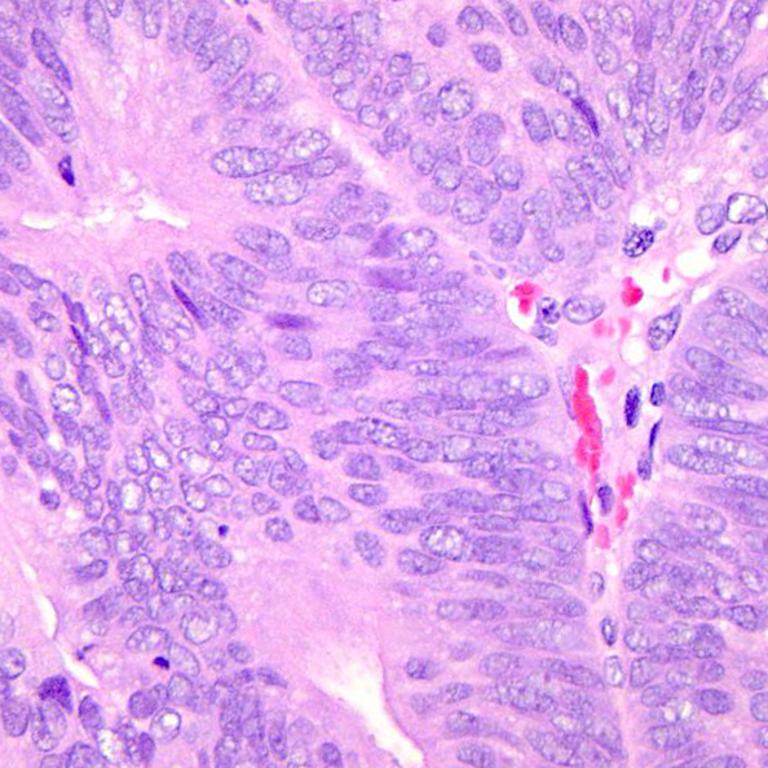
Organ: colon
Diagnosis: adenocarcinomas